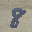
Label: 8